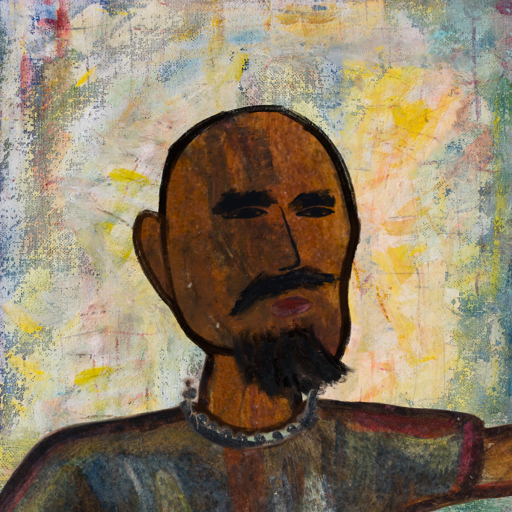
Background: Irani, Head And Neck Side: Mosgoul, Face Side: Mosgoul, Bust: Mosgoul, Hair Side: Blank, Head Accessory: Blank, Second Necklace: Blank, Necklace: Childish, Baby: Blank